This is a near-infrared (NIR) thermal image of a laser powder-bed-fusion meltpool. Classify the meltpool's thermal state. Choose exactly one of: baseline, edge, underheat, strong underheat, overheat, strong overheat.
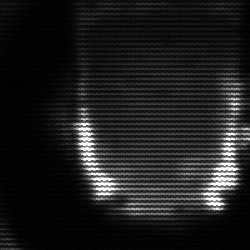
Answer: baseline